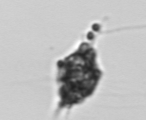
Label: Dictyocha